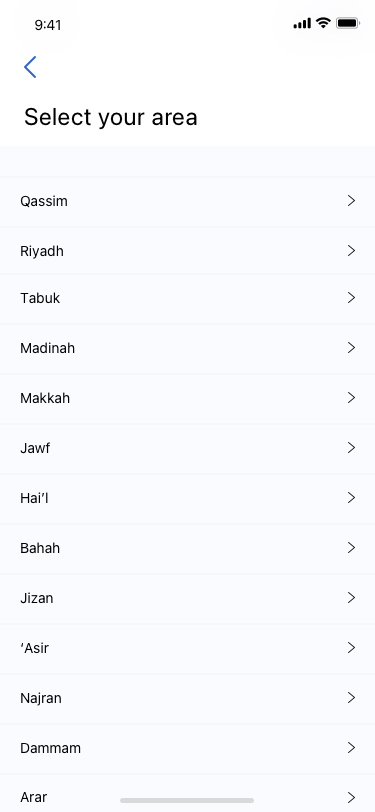
Text in this UI design:
Select your area
Qassim
Riyadh
Tabuk
Madinah
Makkah
Jawf
Hai’l
Bahah
Jizan
‘Asir
Najran
Dammam
Arar